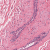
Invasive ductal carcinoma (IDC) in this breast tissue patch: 0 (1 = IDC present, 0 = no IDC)